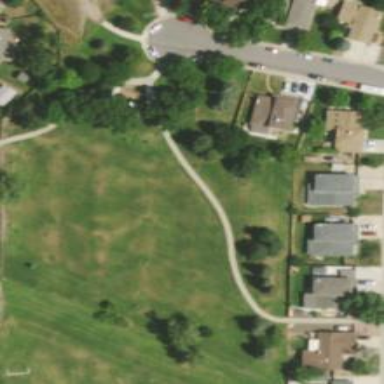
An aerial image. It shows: Park.